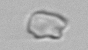
Label: detritus_transparent